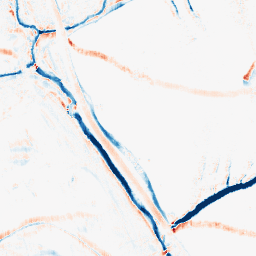
Category: morphological
Decomposition family: morphological_rect
Decomposition parameters: operation: average
width: 5
height: 10
Upsampling method: bspline
Upsampling parameters: scale: 4
Upsampling scale: 4